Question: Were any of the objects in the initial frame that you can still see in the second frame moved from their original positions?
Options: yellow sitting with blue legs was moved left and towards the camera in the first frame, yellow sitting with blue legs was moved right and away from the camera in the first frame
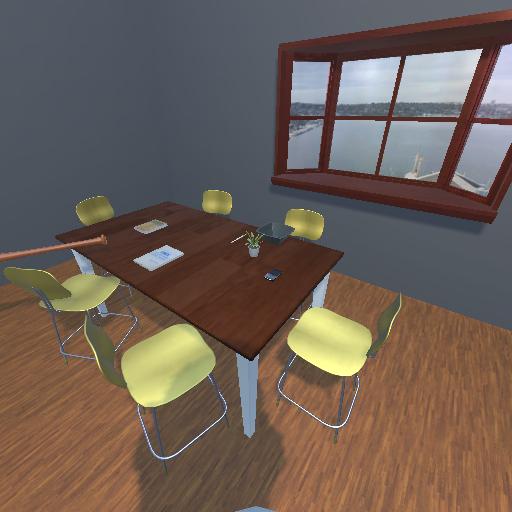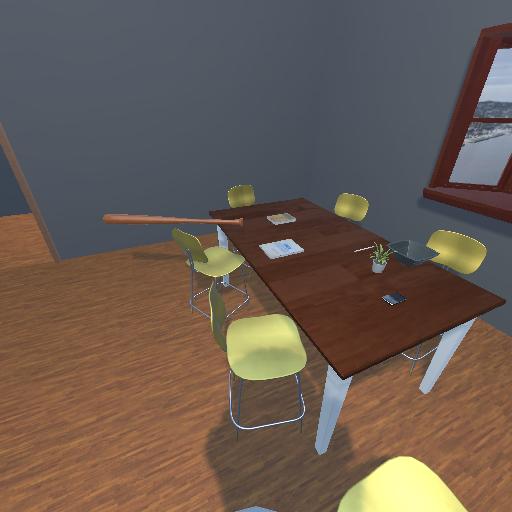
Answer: yellow sitting with blue legs was moved left and towards the camera in the first frame